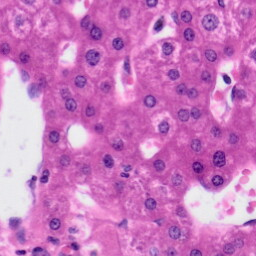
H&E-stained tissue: Liver